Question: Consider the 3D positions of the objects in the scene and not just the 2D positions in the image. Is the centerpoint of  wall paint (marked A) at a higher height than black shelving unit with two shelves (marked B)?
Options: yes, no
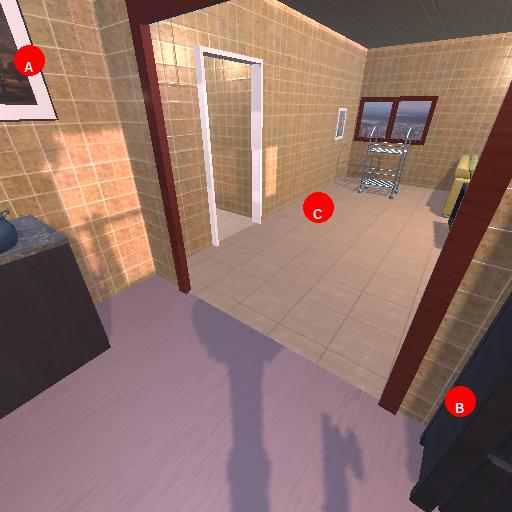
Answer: yes